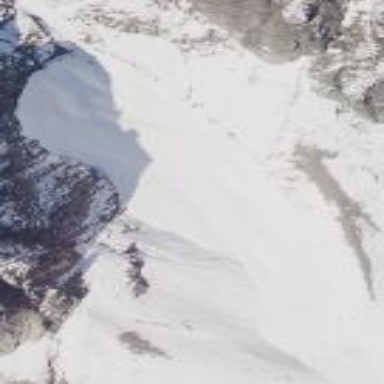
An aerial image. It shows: Stunning view of glacier.